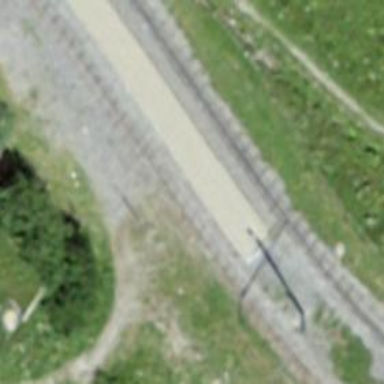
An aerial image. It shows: Railway crossing.